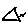
Label: triangle